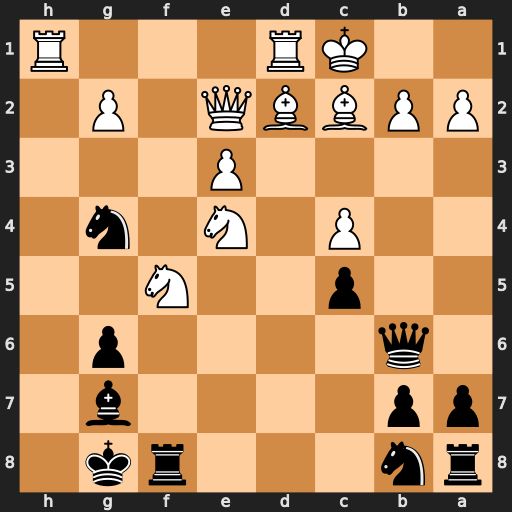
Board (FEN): rn3rk1/pp4b1/1q4p1/2p2N2/2P1N1n1/4P3/PPBBQ1P1/2KR3R
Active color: b
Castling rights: -
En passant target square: -
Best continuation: Qxb2#